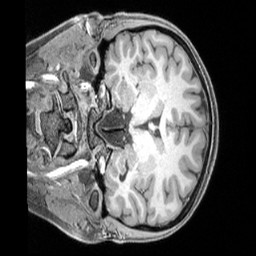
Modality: T1w
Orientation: coronal
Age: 23
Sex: female
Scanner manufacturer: siemens
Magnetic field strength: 3 T
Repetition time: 2.4 s
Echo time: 0.00224 s